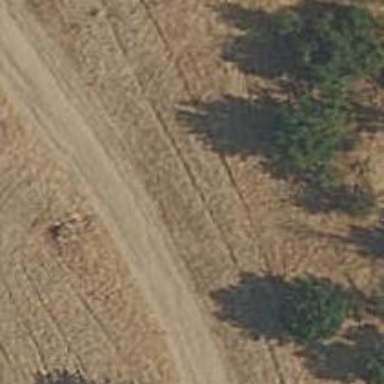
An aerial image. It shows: Dirt track road.